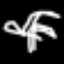
Label: palm tree